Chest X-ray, AP view. Patient: 10 years old, sex M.
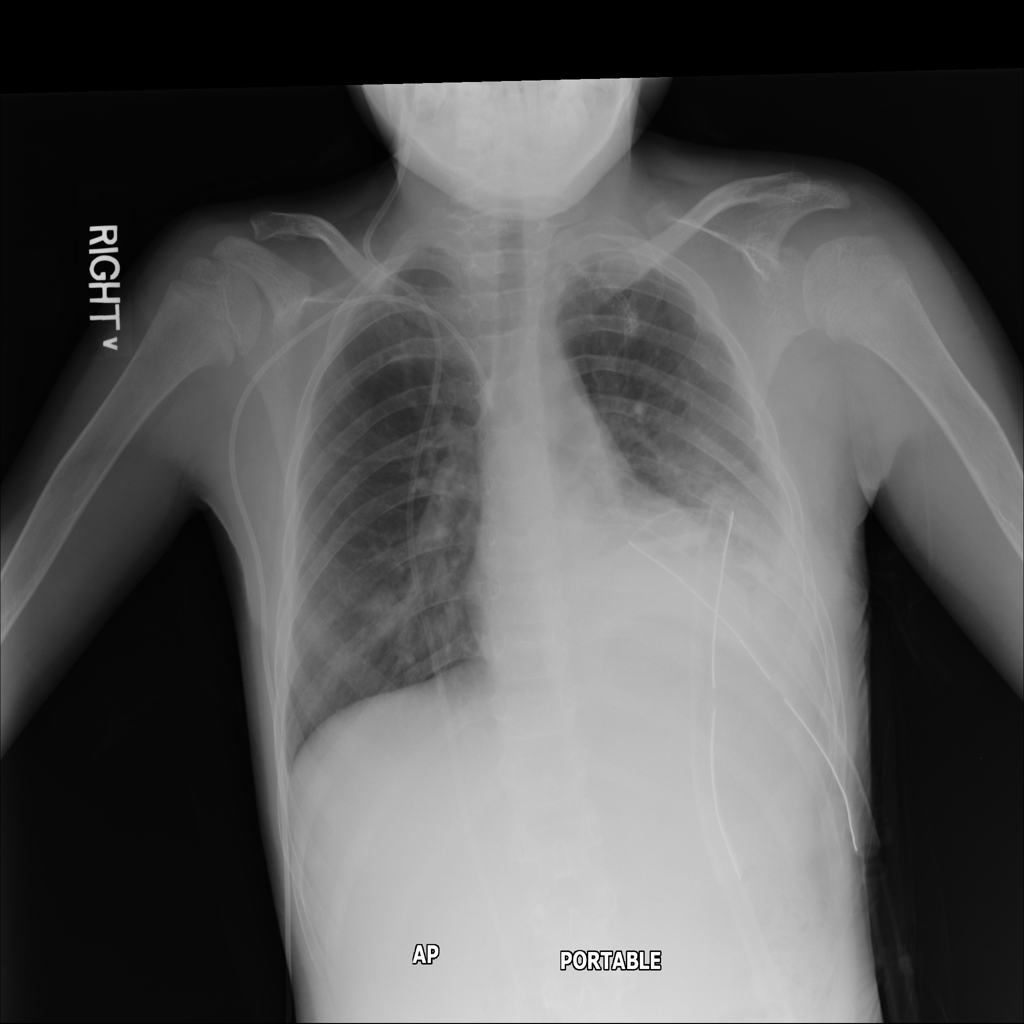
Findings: Atelectasis, Consolidation, Effusion